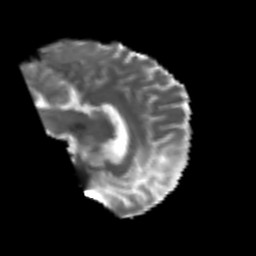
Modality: T2w
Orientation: sagittal
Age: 49
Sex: male
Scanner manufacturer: siemens
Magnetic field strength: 3 T
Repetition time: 4.999 s
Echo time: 0.07946 s